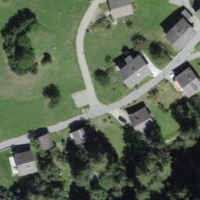
EUNIS habitat code: 54
Species observed at this site:
Campanula glomerata
Campanula trachelium
Salvia pratensis